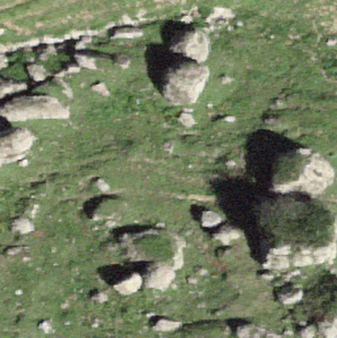
Label: bouldering_area